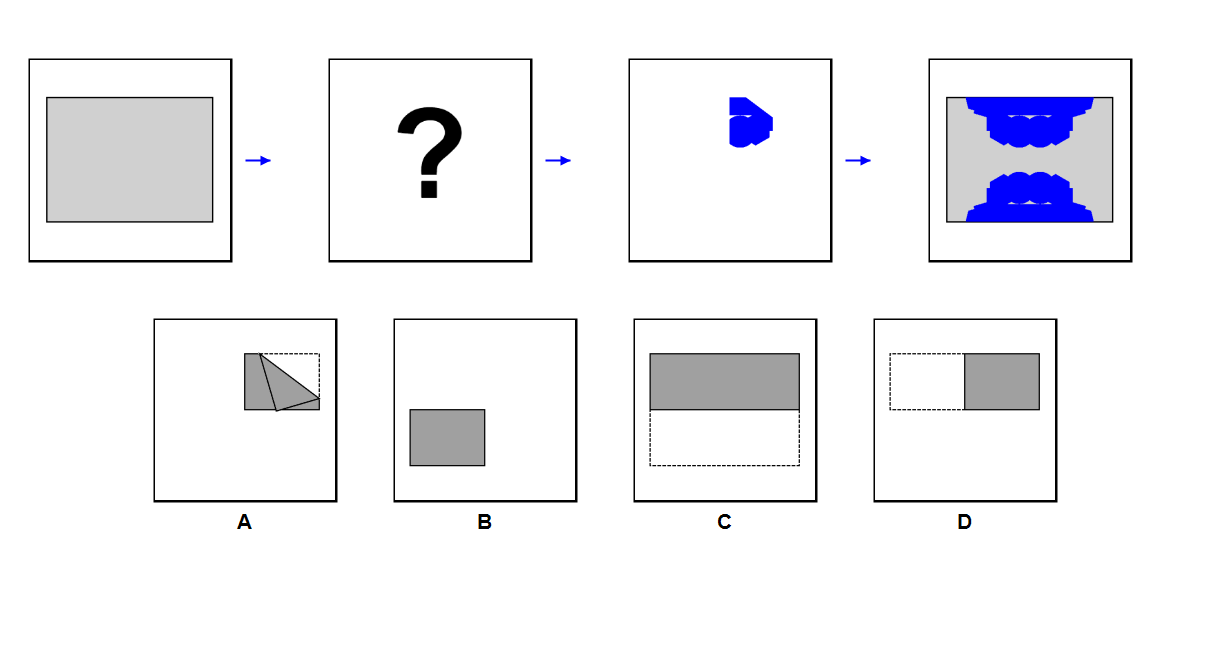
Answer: B